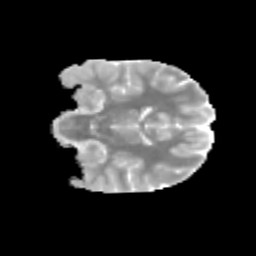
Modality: MD
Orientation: coronal
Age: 13
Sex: female
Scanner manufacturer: siemens
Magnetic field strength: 3 T
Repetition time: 3.8 s
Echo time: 0.07 s